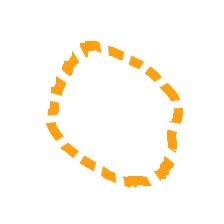
Shape: circle